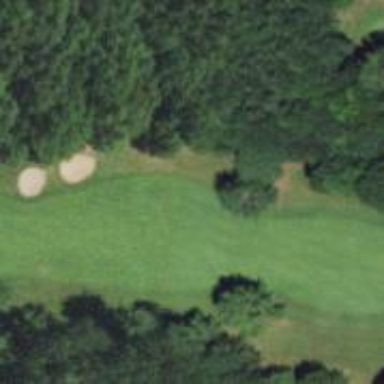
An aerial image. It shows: View of golf hole.